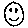
Label: smiley face